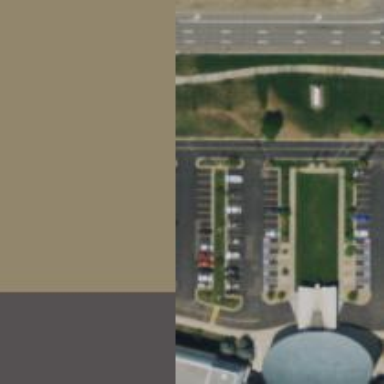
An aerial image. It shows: Parking space is available.